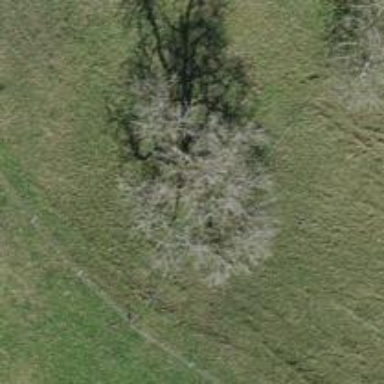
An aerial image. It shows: Single tag "natural: tree."